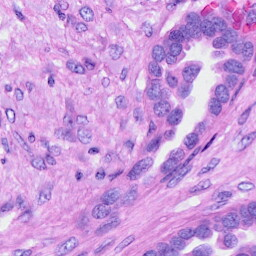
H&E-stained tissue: Ovarian